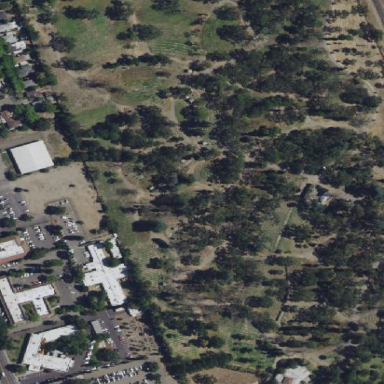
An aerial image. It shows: Graveyard.